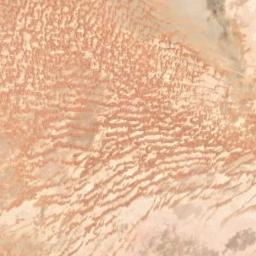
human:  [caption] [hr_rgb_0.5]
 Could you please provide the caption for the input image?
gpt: There are many lines in the desert .

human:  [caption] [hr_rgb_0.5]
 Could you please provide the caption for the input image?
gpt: The yellow desert with wavy stripes covers the light gray bare land .

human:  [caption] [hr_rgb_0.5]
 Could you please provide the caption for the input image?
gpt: The desert has orange sand and some fixed dunes .

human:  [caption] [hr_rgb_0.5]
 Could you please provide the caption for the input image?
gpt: The desert is full of yellow sand .

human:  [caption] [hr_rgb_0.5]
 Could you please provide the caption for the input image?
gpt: A desert covered with sand and white bare land .